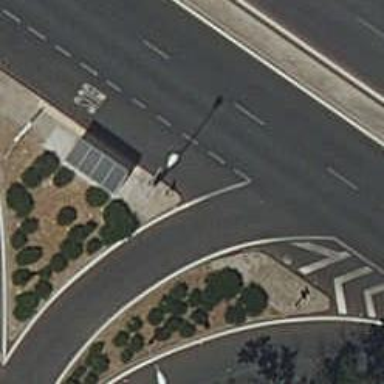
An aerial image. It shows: Bus stop with platform for public transport.